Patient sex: M
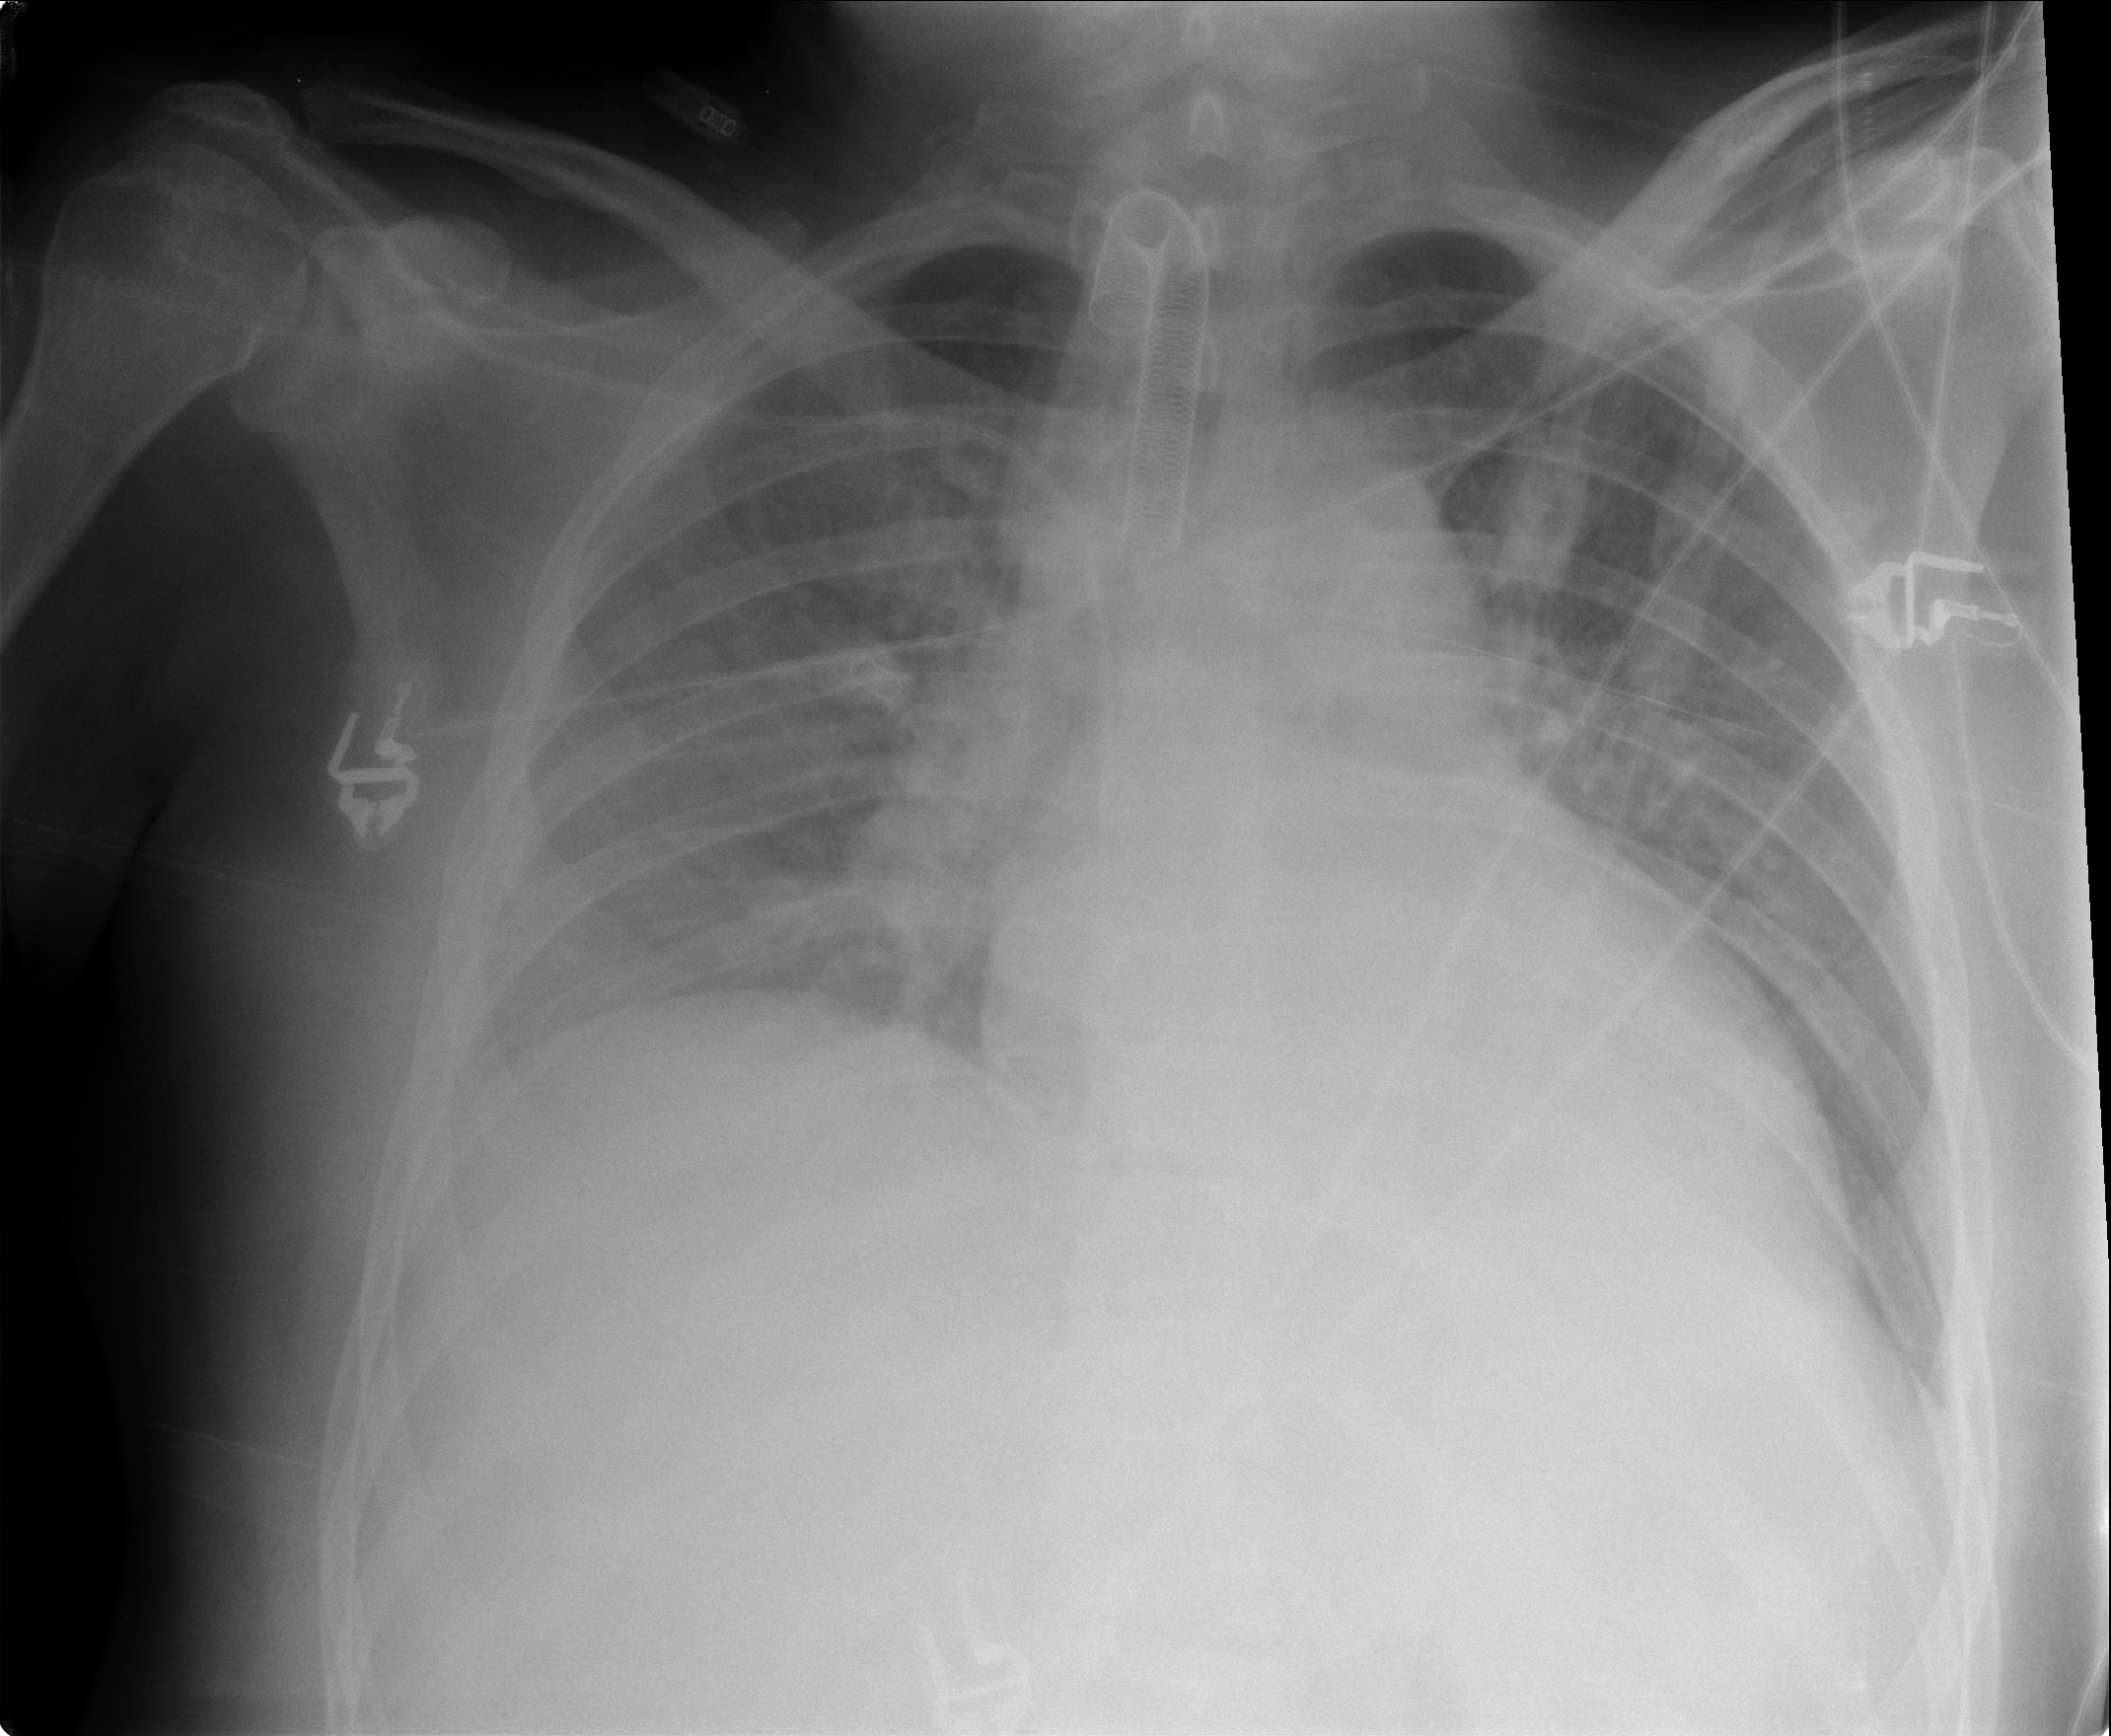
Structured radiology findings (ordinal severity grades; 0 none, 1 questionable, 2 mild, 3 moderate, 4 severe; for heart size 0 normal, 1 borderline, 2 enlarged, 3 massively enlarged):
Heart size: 0
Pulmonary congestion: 2
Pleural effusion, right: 2
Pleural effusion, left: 0
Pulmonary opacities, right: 0
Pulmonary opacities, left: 0
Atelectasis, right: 2
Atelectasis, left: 0